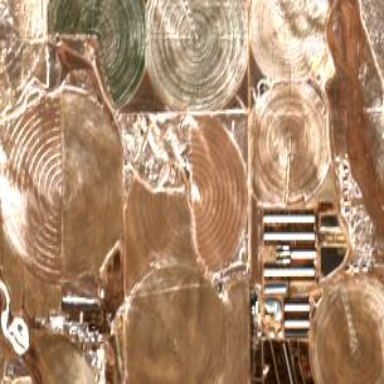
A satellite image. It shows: Farmland with pivot irrigation system.